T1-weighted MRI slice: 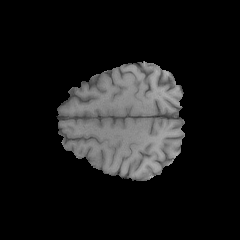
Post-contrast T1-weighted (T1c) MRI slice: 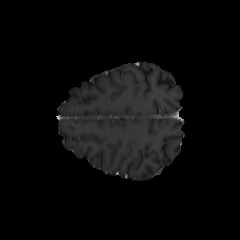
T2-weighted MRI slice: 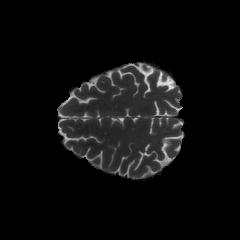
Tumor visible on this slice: no